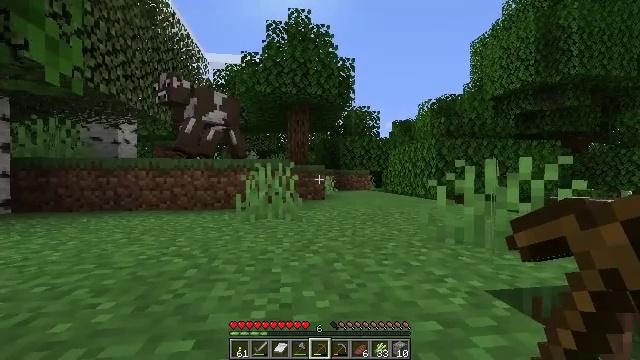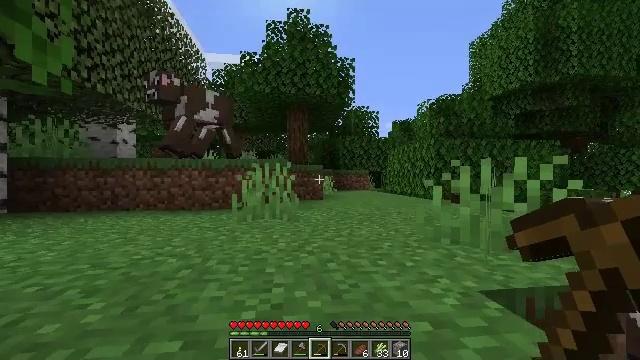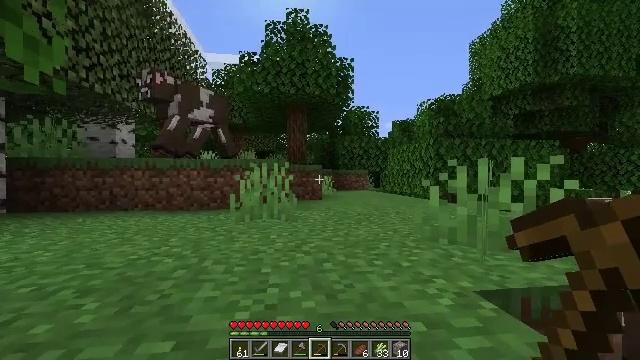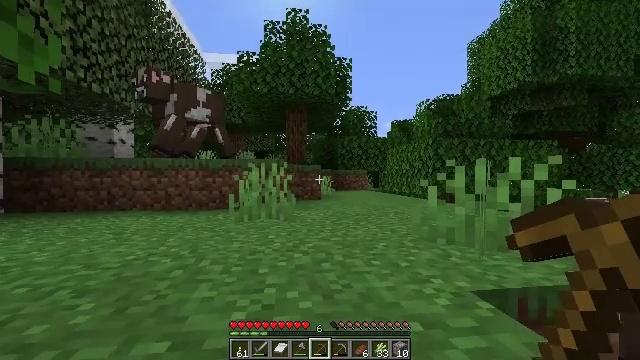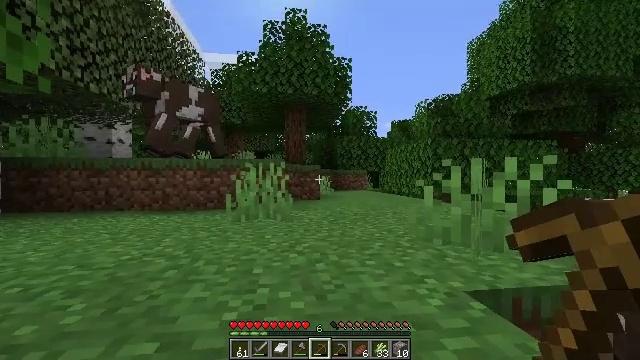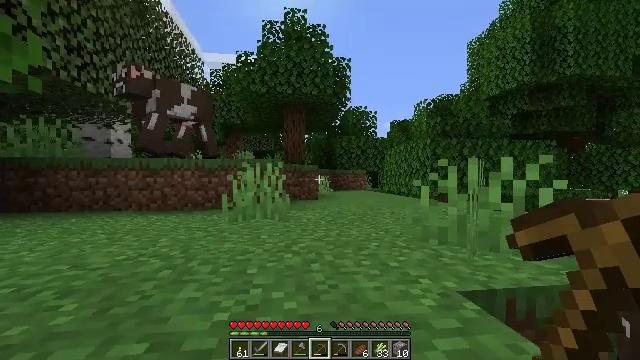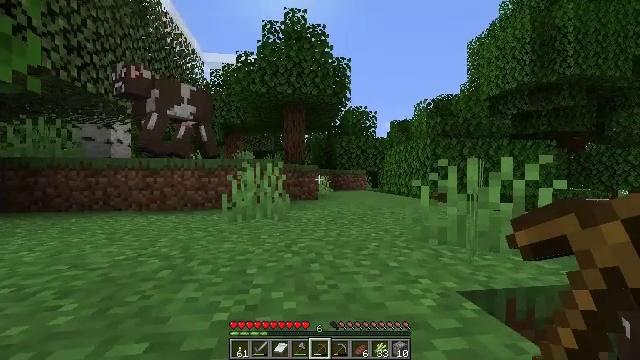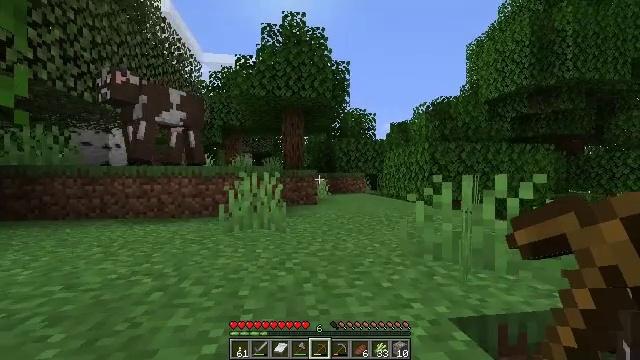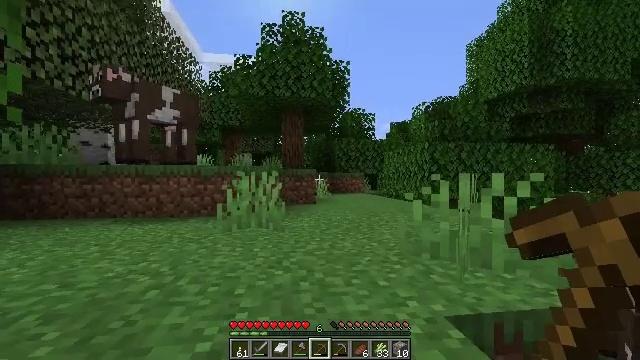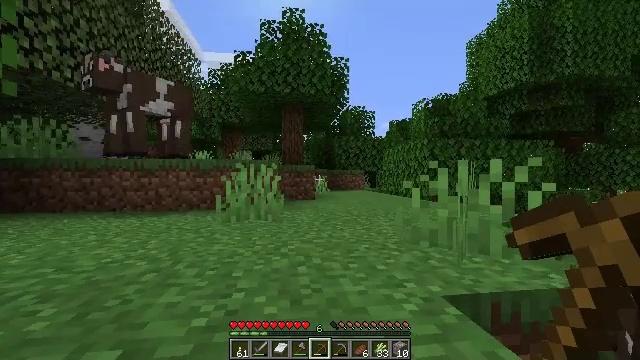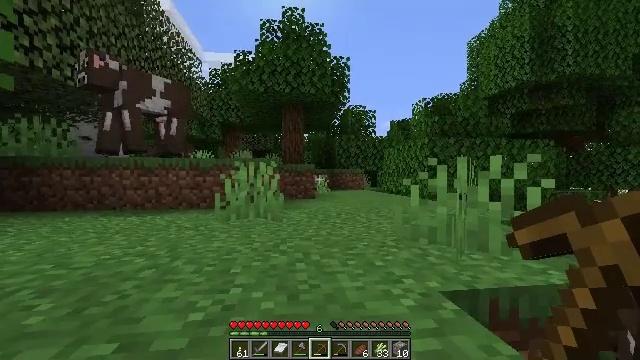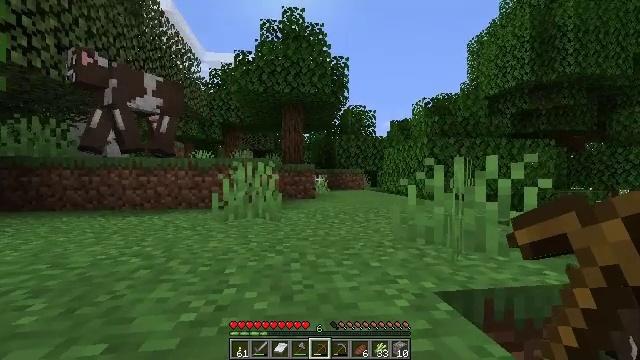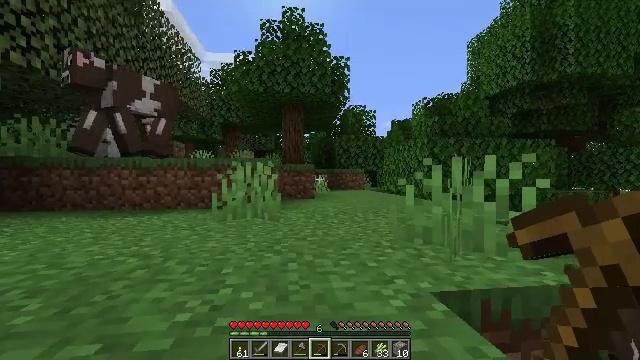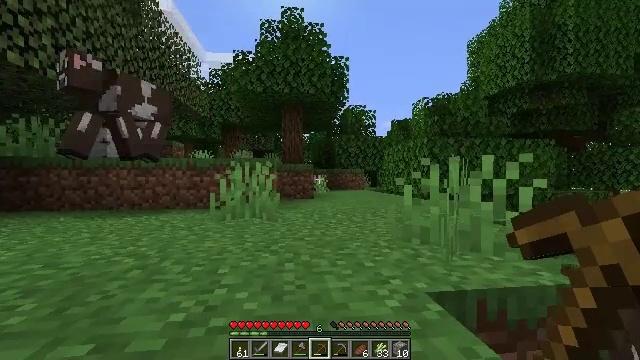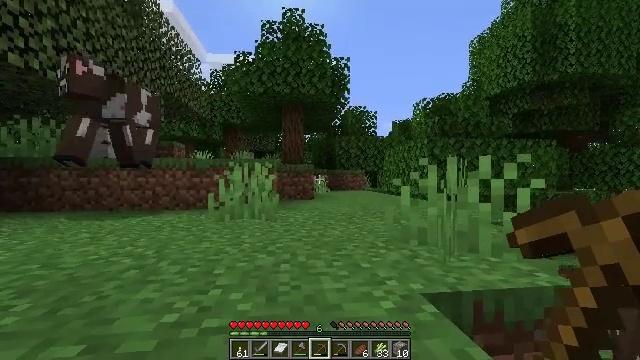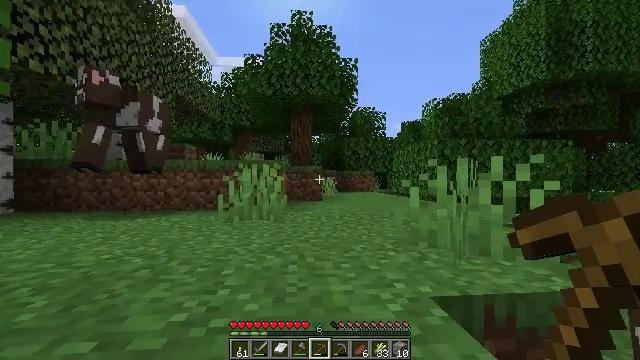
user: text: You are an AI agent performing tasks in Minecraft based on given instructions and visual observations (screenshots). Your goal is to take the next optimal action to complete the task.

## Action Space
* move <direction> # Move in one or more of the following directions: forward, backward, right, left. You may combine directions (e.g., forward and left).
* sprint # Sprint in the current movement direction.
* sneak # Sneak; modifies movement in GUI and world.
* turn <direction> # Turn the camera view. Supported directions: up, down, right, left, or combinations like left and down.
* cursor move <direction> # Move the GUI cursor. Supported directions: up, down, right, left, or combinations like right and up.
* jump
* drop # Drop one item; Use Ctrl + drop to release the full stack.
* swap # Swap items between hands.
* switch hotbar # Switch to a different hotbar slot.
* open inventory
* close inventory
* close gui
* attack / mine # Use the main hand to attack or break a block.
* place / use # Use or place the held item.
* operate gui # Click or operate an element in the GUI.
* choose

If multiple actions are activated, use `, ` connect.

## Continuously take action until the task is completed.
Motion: motion action
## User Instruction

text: Collect some oak leaves.
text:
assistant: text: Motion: move forward, sprint
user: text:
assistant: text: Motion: move forward, sprint
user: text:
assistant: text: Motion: move forward, sprint
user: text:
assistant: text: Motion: move forward, sprint
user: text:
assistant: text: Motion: move forward, sprint
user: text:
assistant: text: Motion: move forward, sprint
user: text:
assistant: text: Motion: move forward, sprint, jump
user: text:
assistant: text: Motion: move forward, sprint, jump
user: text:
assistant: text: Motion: move forward, sprint, jump
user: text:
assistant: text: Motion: move forward, sprint, jump
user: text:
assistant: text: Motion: move forward, sprint, jump
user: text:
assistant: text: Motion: move forward, sprint, jump
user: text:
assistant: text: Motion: move forward, sprint, jump
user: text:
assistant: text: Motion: move forward, sprint, jump
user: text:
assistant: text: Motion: move forward, sprint, turn left, jump
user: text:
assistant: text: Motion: move forward, sprint, turn left and up, jump
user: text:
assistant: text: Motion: move forward, sprint, jump
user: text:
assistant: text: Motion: move forward, sprint, jump
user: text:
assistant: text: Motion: move forward, sprint, turn right, jump
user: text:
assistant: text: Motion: move forward, sprint, turn right, jump
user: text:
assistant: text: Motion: move forward, sprint, turn right, jump
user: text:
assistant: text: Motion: move forward, sprint, turn right, jump
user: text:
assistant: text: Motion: move forward, sprint, turn right, jump
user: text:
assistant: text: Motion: move forward, sprint, turn right, jump
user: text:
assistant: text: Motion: move forward, sprint, turn right, jump
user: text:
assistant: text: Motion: move forward, sprint, jump
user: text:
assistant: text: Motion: move forward, sprint, jump
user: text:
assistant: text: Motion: move forward, sprint, jump
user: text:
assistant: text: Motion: move forward, sprint, jump
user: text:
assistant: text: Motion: move forward, sprint, jump